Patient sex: M
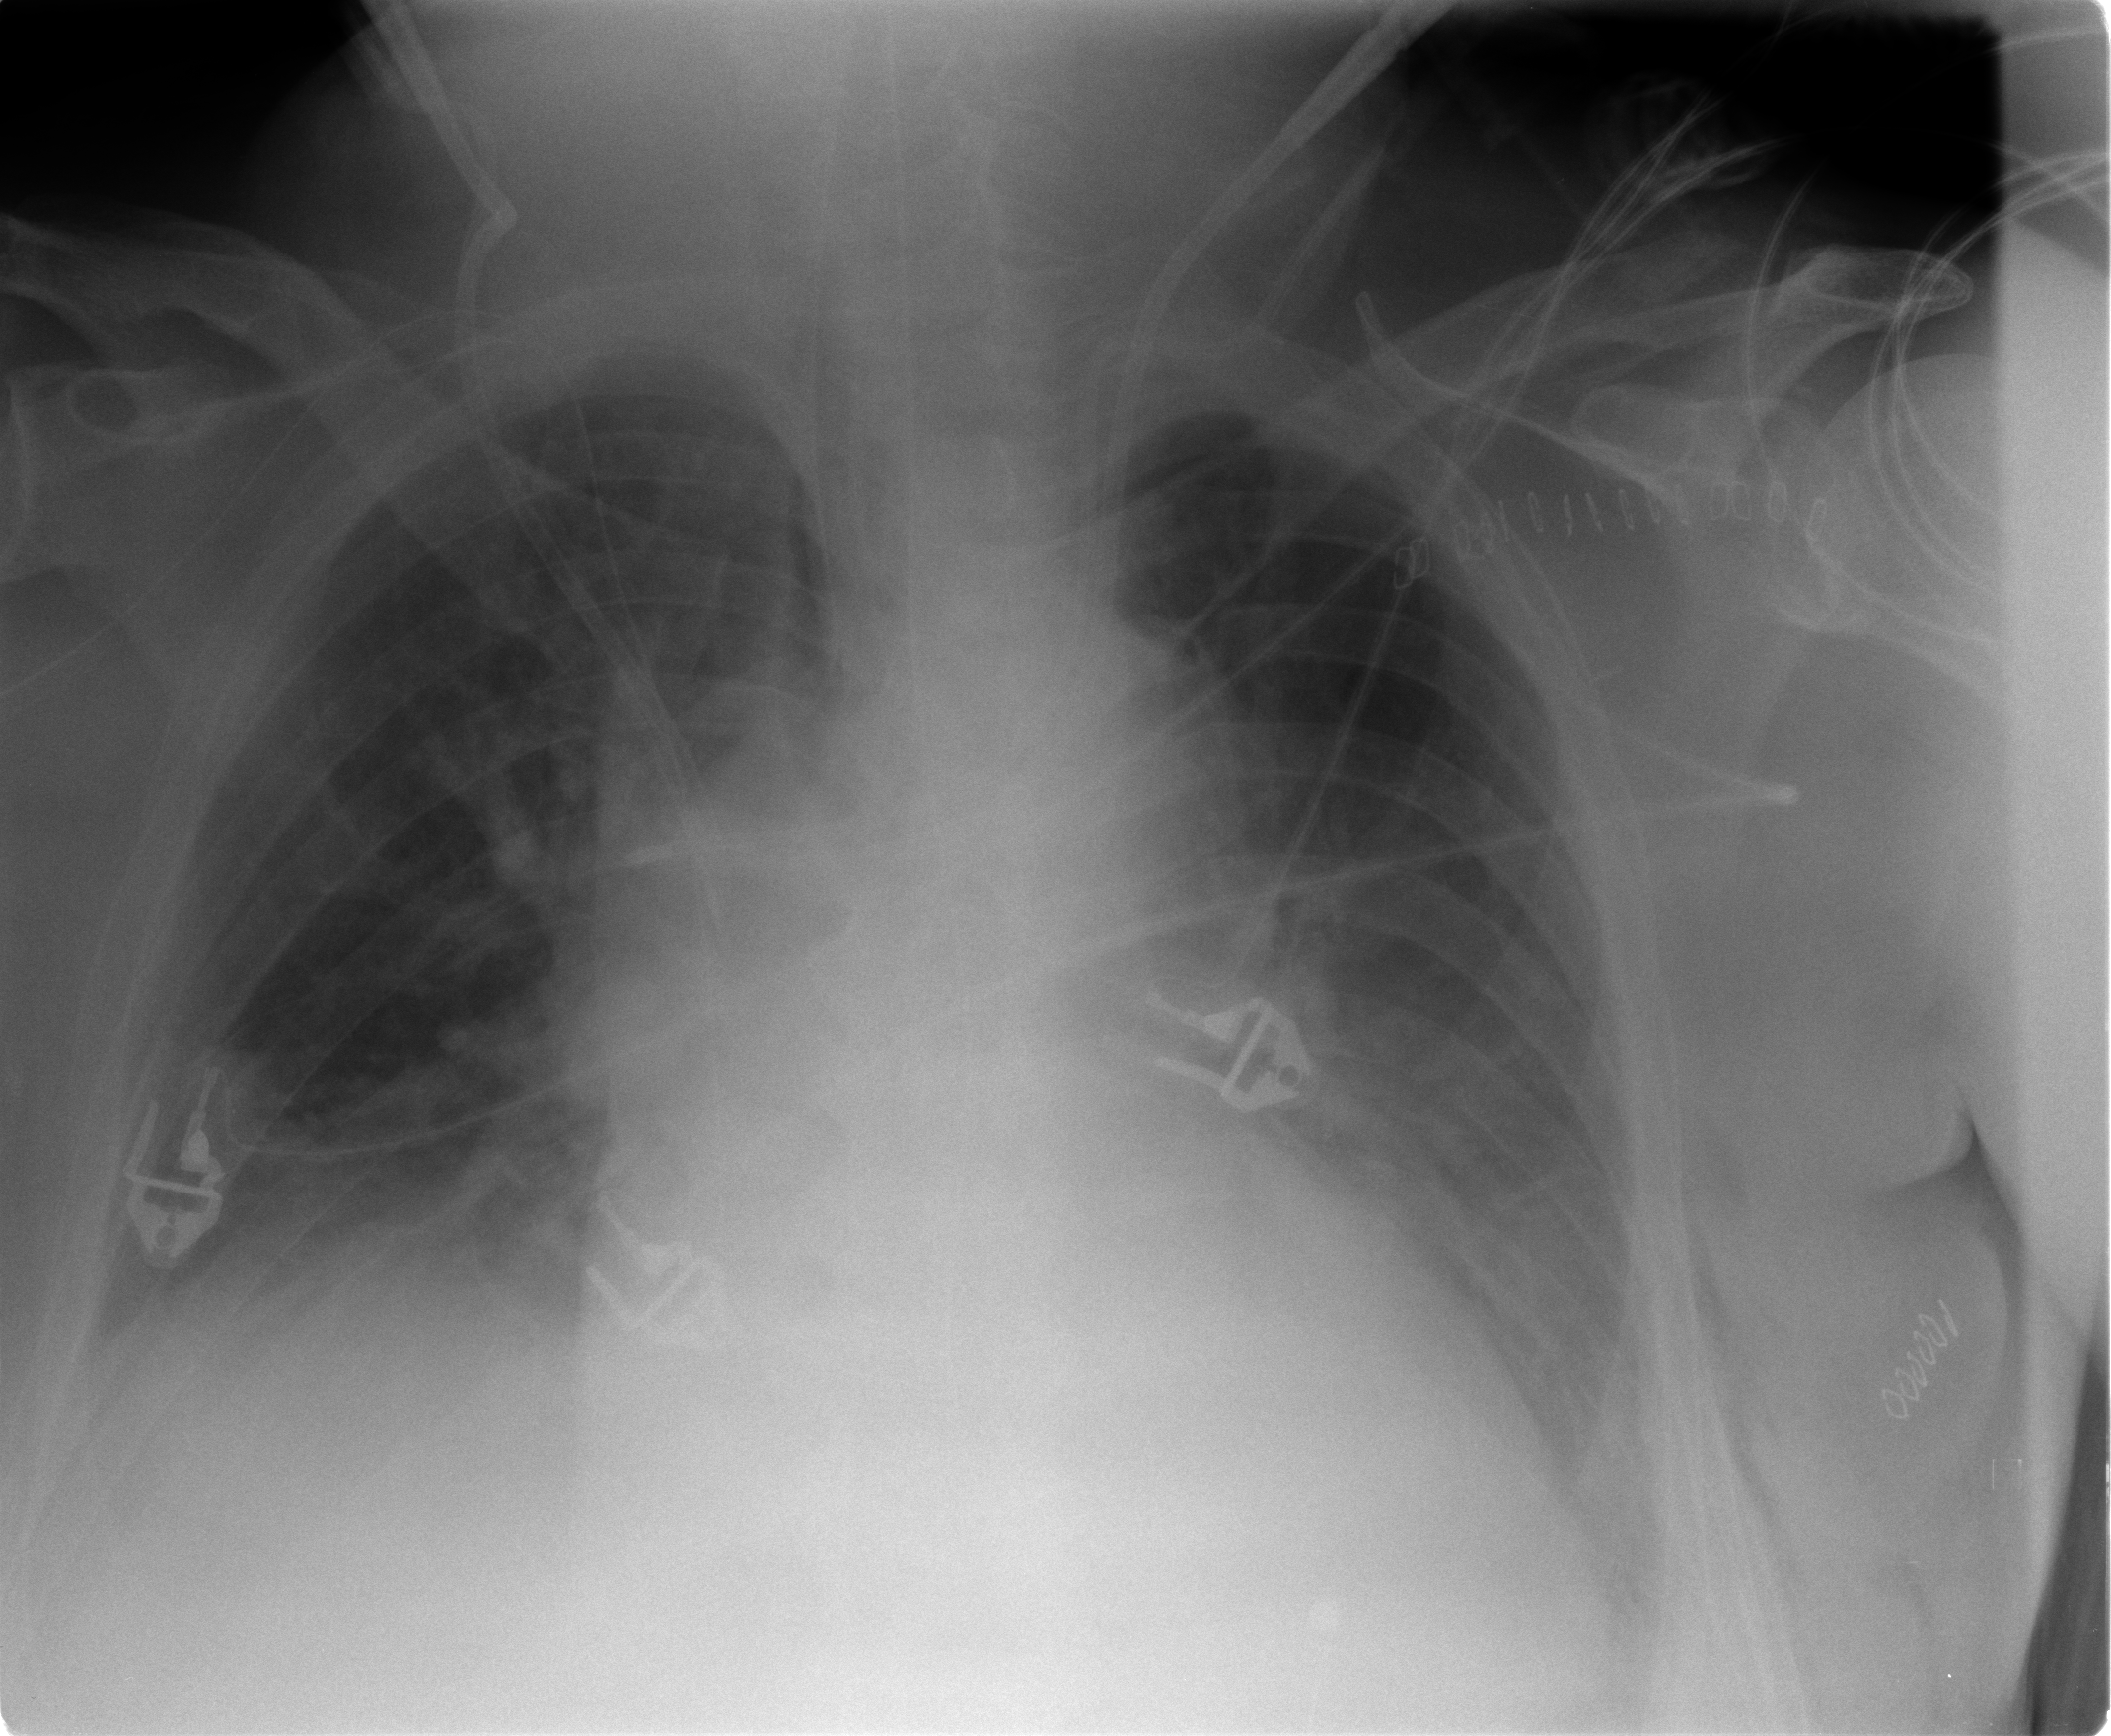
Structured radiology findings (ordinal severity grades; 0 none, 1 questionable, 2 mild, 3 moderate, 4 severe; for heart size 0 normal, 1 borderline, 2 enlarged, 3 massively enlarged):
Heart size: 2
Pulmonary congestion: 3
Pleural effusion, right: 3
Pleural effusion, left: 3
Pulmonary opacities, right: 0
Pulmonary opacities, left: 0
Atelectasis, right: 2
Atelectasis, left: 2